Question: I am using custom check box idea
<URL>
Where you can use custom images in order to create custom check boxes. But I am unable to make the check box disappear, and just have the regular box. Example image here
Here is my code..
'''
<div id="scheduleContainer">
<table>
<tr>
<!--table header-->
</tr>
<tr>
<td>
<h:selectBooleanCheckbox value="#{schedules[scheduleName][0]}" /><label> 12:00AM</label>
</td>
</div>
'''
inside the css
'''
#scheduleContainer .checkbox {
width: 25px;
height: 20px;
padding: 0px;
background: url(../img/schedule-check.gif) no-repeat;
display: none;
margin: 0px;
border: 1px solid black;
clear: left;
float: left;
}
'''
Also given was the js file. Am i using this correctly?
'''
/*
CUSTOM CHECK BOXES - Derived from script by Ryan Fait at
http://ryanfait.com/resources/custom-checkboxes-and-radio-buttons/
*/
var checkboxHeight = "20";
/* No need to change anything after this */
document.write('<style type="text/css">.styledGroup input { display: none; } .disabled { opacity: 0.5; filter: alpha(opacity=50); }</style>');
var Custom = {
init: function() {
var inputs = document.getElementsByTagName("input"), span = Array(), textnode, option, active;
for(a = 0; a < inputs.length; a++) {
if(inputs[a].type == "checkbox") {
span[a] = document.createElement("span");
span[a].className = inputs[a].type;
if(inputs[a].checked == true) {
position = "0 -" + (checkboxHeight*2) + "px";
span[a].style.backgroundPosition = position;
}
inputs[a].parentNode.insertBefore(span[a], inputs[a]);
inputs[a].onchange = Custom.clear;
if(!inputs[a].getAttribute("disabled")) {
span[a].onmousedown = Custom.pushed;
span[a].onmouseup = Custom.check;
} else {
span[a].className = span[a].className += " disabled";
}
}
}
document.onmouseup = Custom.clear;
},
pushed: function() {
element = this.nextSibling;
if(element.checked == true && element.type == "checkbox") {
this.style.backgroundPosition = "0 -" + checkboxHeight*3 + "px";
} else if(element.checked != true && element.type == "checkbox") {
this.style.backgroundPosition = "0 -" + checkboxHeight + "px";
}
},
check: function() {
element = this.nextSibling;
if(element.checked == true && element.type == "checkbox") {
this.style.backgroundPosition = "0 0";
element.checked = false;
} else {
if(element.type == "checkbox") {
this.style.backgroundPosition = "0 -" + checkboxHeight*2 + "px";
}
element.checked = true;
}
},
clear: function() {
inputs = document.getElementsByTagName("input");
for(var b = 0; b < inputs.length; b++) {
if(inputs[b].type == "checkbox" && inputs[b].checked == true && inputs[b].className == "styled") {
inputs[b].previousSibling.style.backgroundPosition = "0 -" + checkboxHeight*2 + "px";
} else if(inputs[b].type == "checkbox" && inputs[b].className == "styled") {
inputs[b].previousSibling.style.backgroundPosition = "0 0";
}
}
}
}
window.onload = Custom.init;
'''
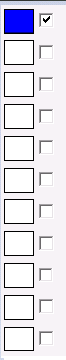
Answer: Just apply CSS 'display: none;' on the HTML generated by '<h:selectBooleanCheckbox>'.
E.g.
'''
<h:selectBooleanCheckbox style="display: none;" />
'''
or
'''
<h:selectBooleanCheckbox styleClass="hide" />
'''
with
'''
.hide {
display: none;
}
'''